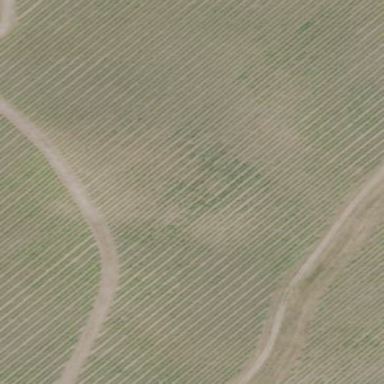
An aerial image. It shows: Vineyard where grapes are grown.